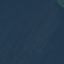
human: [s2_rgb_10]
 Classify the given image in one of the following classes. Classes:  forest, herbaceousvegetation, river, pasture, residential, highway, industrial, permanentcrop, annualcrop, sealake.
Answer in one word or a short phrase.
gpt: SeaLake